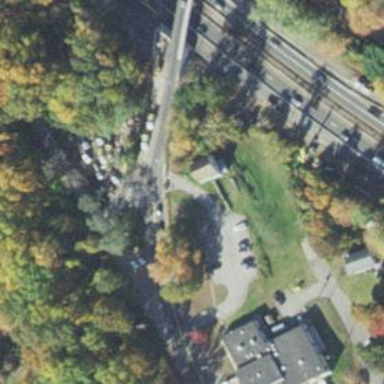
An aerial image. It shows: Asphalt driveway used as service road.